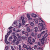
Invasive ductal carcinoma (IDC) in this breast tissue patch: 0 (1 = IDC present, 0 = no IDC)